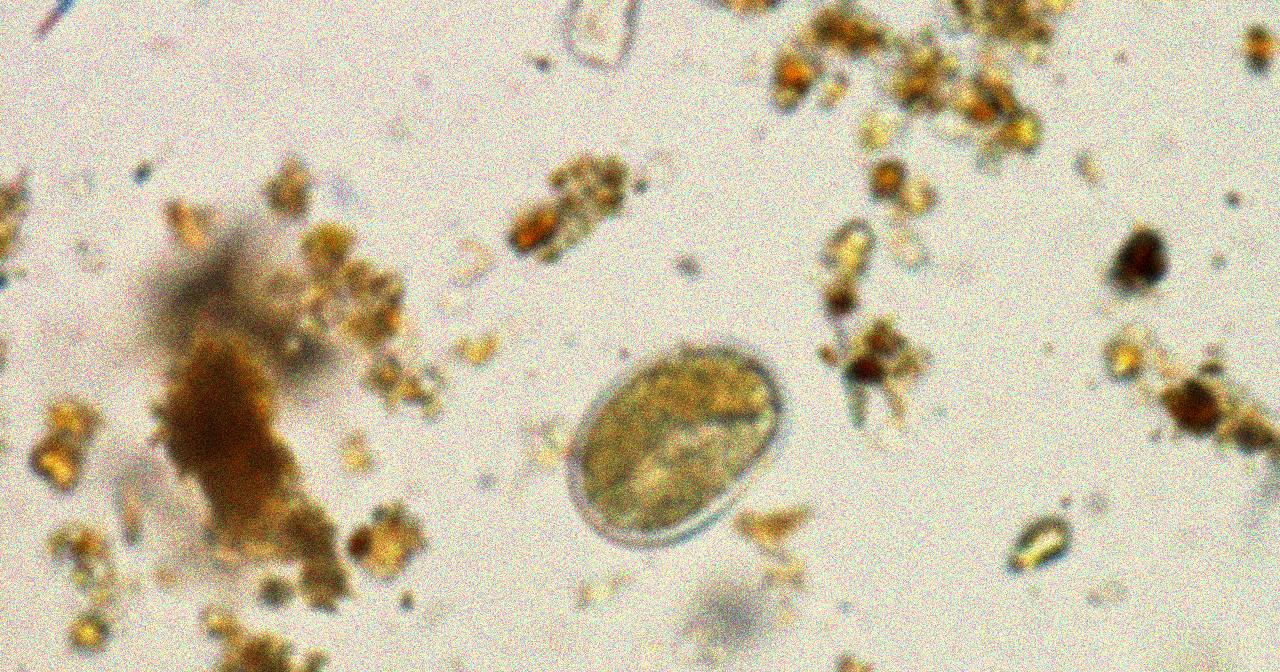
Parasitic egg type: Hookworm egg